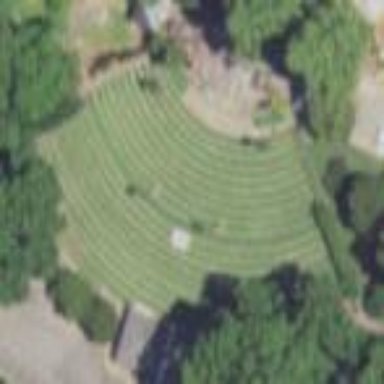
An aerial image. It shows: Theatre.